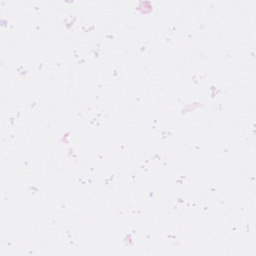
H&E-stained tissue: Breast